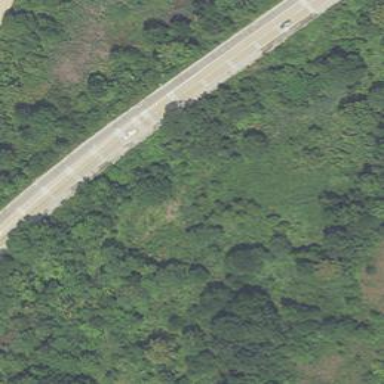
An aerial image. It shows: Motorway link with embankment.